Interaction volume radius: 10 \u00c5
Interaction volume height: 25 \u00c5
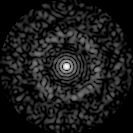
Disorder parameter: 0.8095